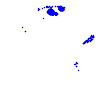
Particle: proton